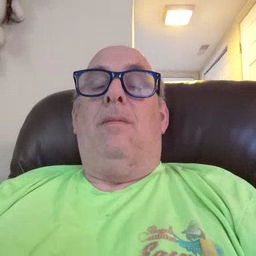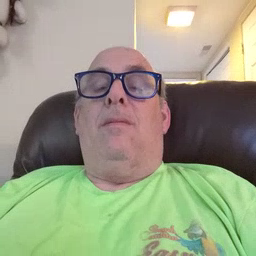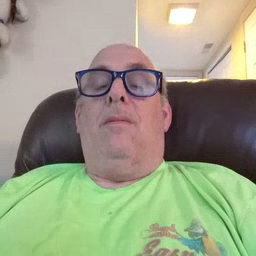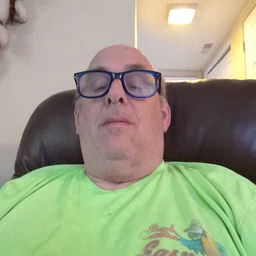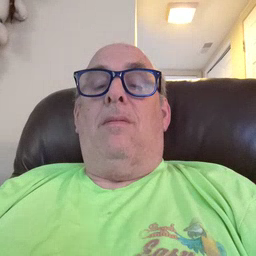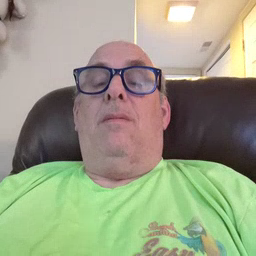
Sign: mouth